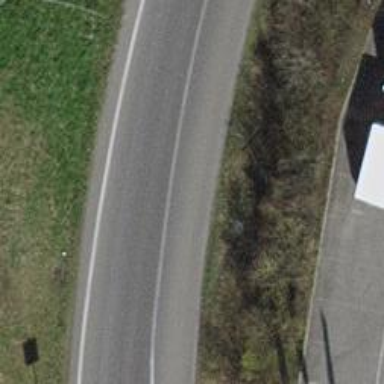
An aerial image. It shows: Motorway link.